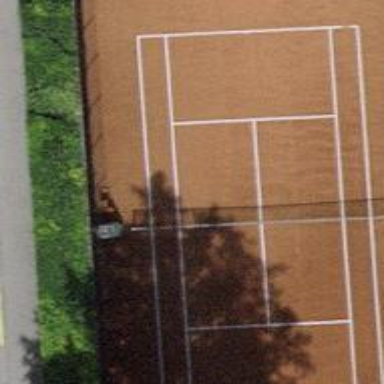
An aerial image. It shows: Tennis court on pitch.